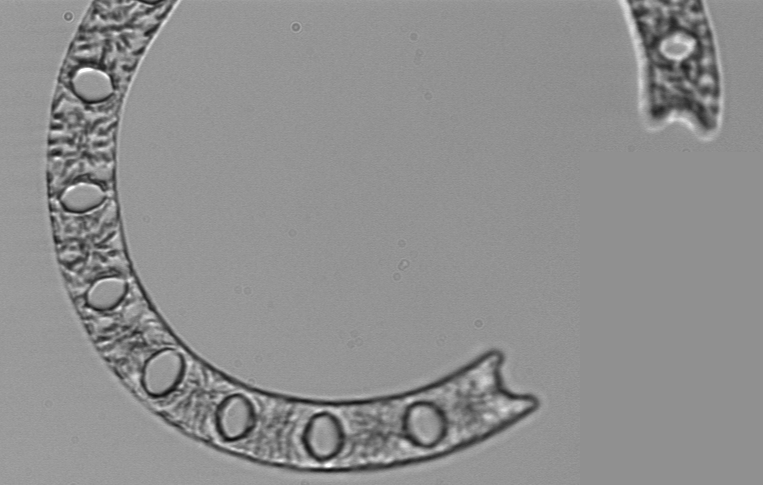
Label: Eucampia